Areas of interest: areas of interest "Shenzhen Happy Valley"
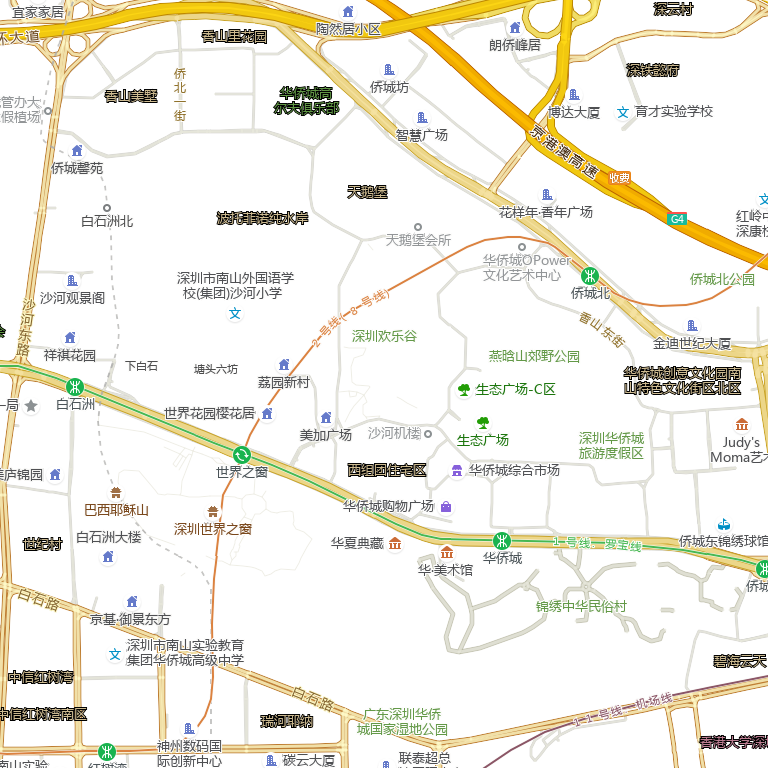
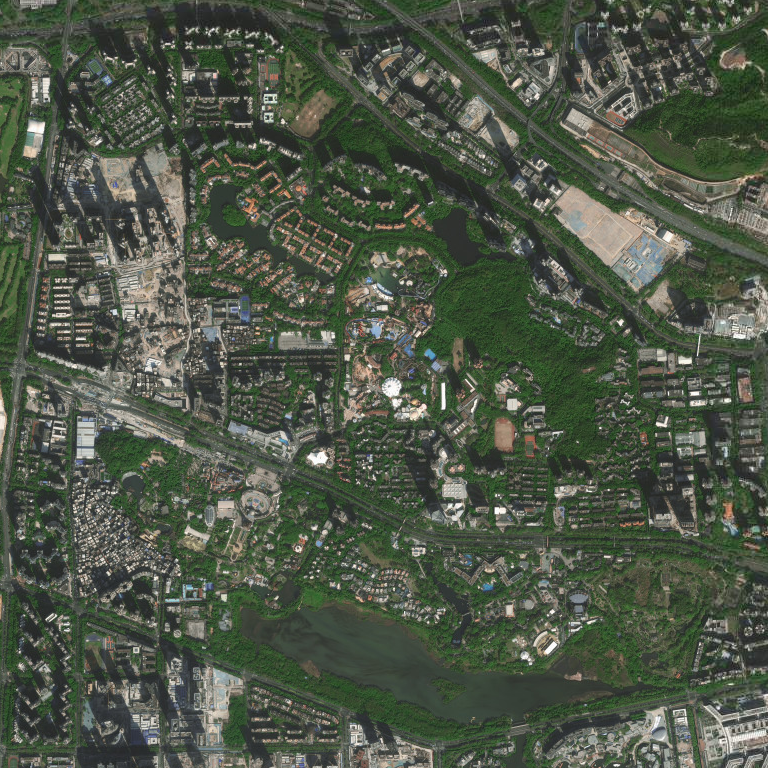